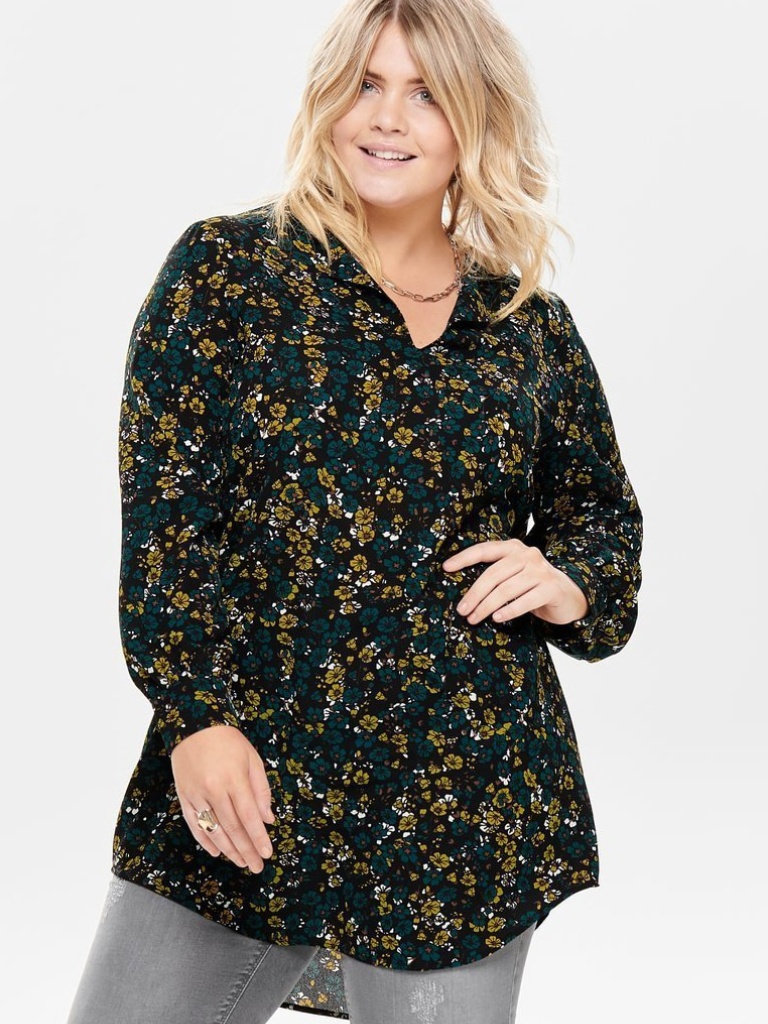
cotton relaxed a long-sleeved with the sleeves down tunics length Untucked crew blouse